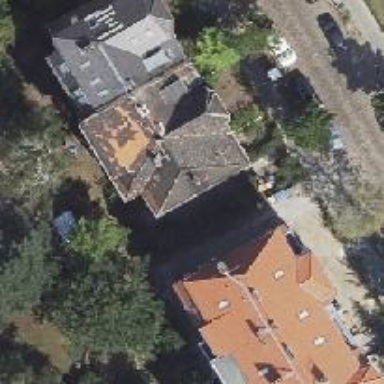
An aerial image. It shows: Residential building with gambrel roof shape.